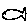
Label: fish